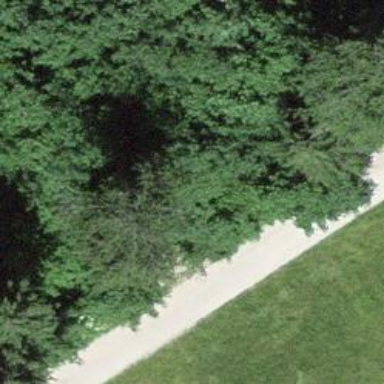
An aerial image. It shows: Bench.